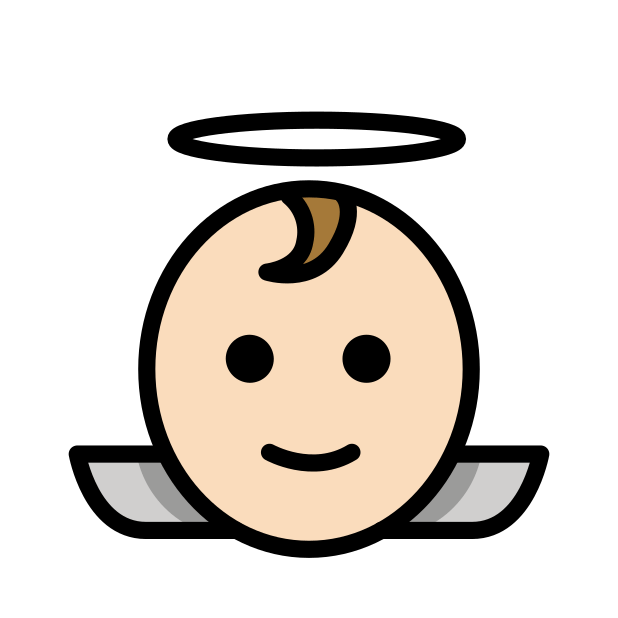
baby angel: light skin tone